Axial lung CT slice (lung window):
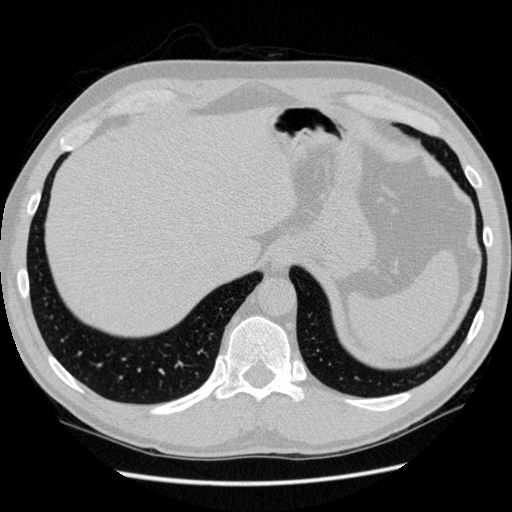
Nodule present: no